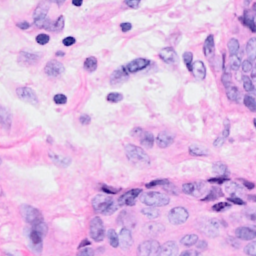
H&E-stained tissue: Breast